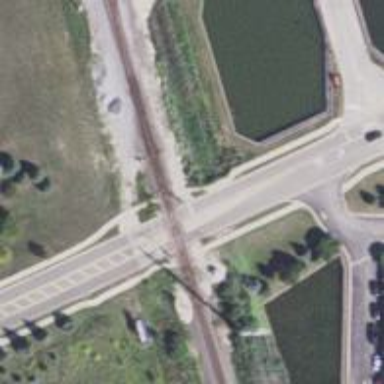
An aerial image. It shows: Railway crossing.